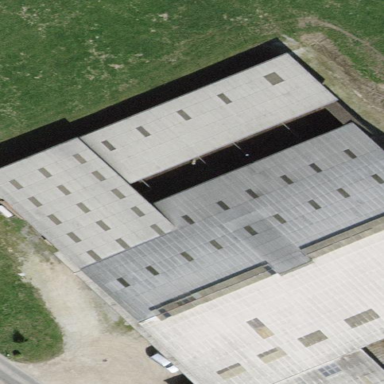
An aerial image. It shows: Farm auxiliary building.